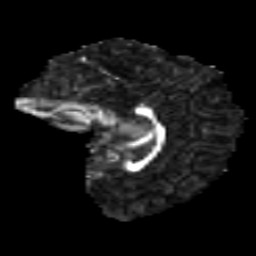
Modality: FA
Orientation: sagittal
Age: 12
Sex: male
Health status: ill
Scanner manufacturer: ge
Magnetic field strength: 3 T
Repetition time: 6.752 s
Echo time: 0.079 s